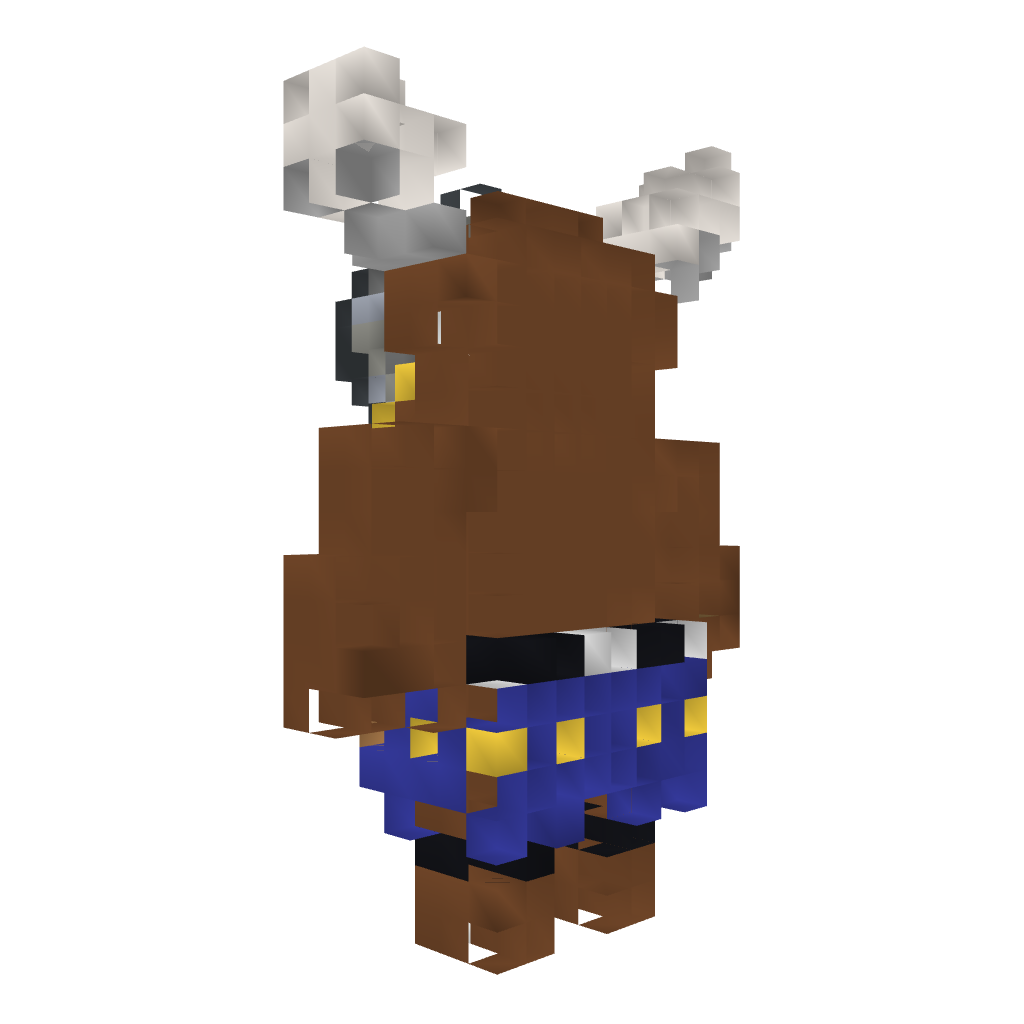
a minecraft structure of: Minotaurus